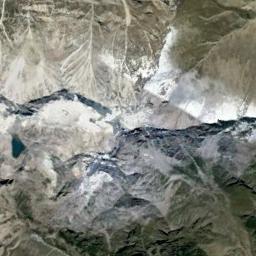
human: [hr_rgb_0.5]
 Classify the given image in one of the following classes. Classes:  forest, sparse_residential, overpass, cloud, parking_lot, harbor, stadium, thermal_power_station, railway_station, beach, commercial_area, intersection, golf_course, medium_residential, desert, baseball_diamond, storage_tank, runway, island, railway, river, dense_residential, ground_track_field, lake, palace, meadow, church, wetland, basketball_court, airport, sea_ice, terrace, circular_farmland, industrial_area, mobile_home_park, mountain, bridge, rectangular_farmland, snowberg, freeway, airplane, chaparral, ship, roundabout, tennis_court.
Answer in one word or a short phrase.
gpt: snowberg